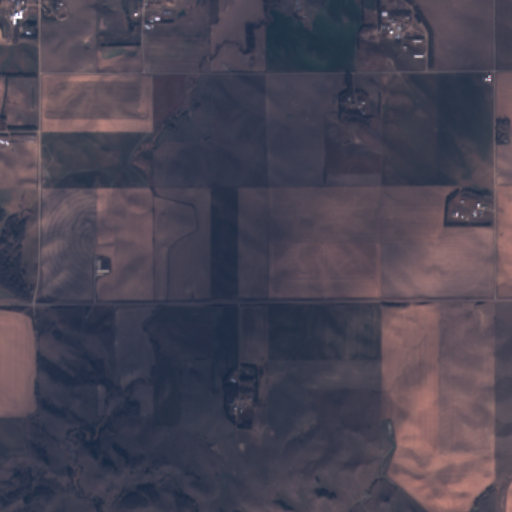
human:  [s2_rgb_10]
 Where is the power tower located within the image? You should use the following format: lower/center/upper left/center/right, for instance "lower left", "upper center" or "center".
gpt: The power tower is located in the right of the image.
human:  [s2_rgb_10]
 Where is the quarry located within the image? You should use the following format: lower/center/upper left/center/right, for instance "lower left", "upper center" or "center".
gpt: There is no quarry in the image.